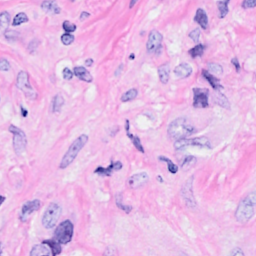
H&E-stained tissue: Breast